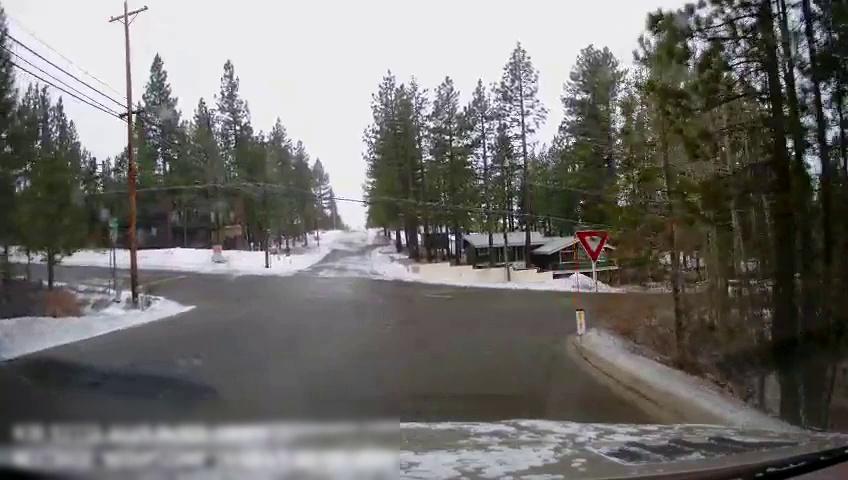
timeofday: Day
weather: Snowy
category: Drivable Space
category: Traffic | Signs